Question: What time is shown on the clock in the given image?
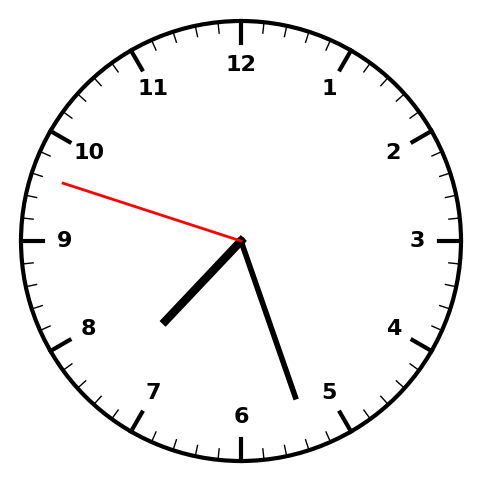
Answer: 07:26:48